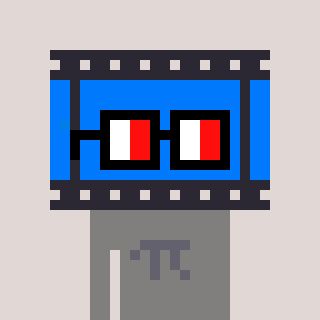
a pixel art character with square glasses with black frames and red eyes, a film strip-shaped head and a bluegrey-colored body on a warm background